Question: I set this XML Style in my app, but when I open a Spinner I cant see the text.
This is where searching of information takes place.I don't really know what I am doing wrong.
This is the XML Style:
'''
<style name="Theme.Color" parent="android:Theme">
<item name="android:textColor">#FFFFFF</item>
<item name="android:windowBackground">@drawable/fondo2</item>
</style>
'''
This the XML of the Spinner:
'''
<Spinner
android:id="@+id/spAnswers"
android:layout_width="fill_parent"
android:layout_height="wrap_content"
android:layout_below="@+id/tvSecurity"
android:entries="@array/box" />
'''
And when I open a Spinner this happens, I cant see the text (text color is white).
I need to set the text color to another of the spinner only when it is open or the background of the text changes.

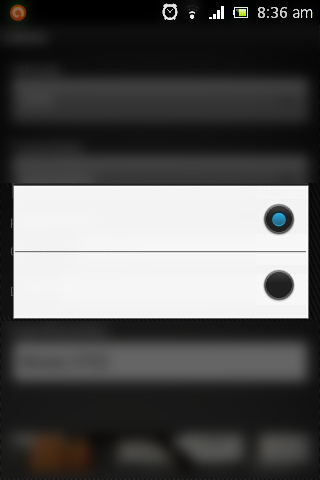
Answer: While Creating Adapter for your Spinner give custom layout instead of predefined one
Create xml named spinner_row.xml
'''
<?xml version="1.0" encoding="utf-8"?>
<TextView xmlns:android="http://schemas.android.com/apk/res/android"
android:id="@+id/cust_view"
android:layout_width="match_parent"
android:textColor="@color/black"
android:textSize="12dp"
android:layout_height="36dp"
android:gravity="left|center_vertical"/>
'''
Here you can change the color Text size and width and height of the Elements in the spinner by modifying this textview
Use it like this while creating Adapter
'''
ArrayAdapter<String> adapter=new ArrayAdapter<String>(context, R.layout.spinner_row,yourlist);
'''
The Last task is routine
'''
spinner.setAdapter(adapter);
'''
I hope this will help you.